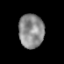
Tissue: prostate
Cell type: T cells
Senescence score: 0.3316
Nuclear area (px): 836
Mean DAPI intensity: 139.459